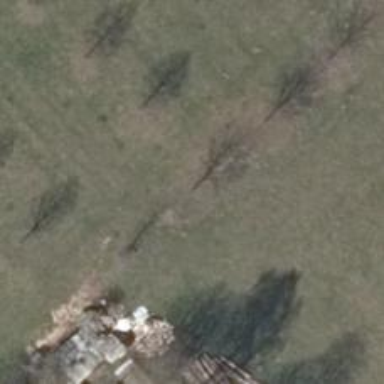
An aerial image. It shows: Row of trees in natural setting.